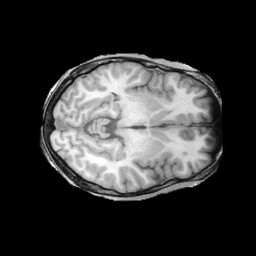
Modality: T1w
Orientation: axial
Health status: ill
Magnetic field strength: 3 T